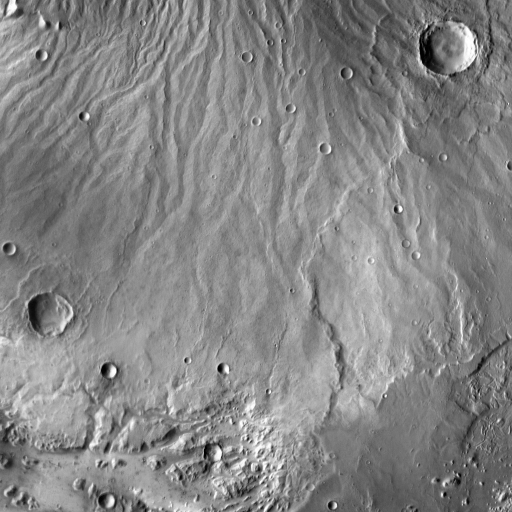
Crater classes present: Background, Other, Layered, Buried